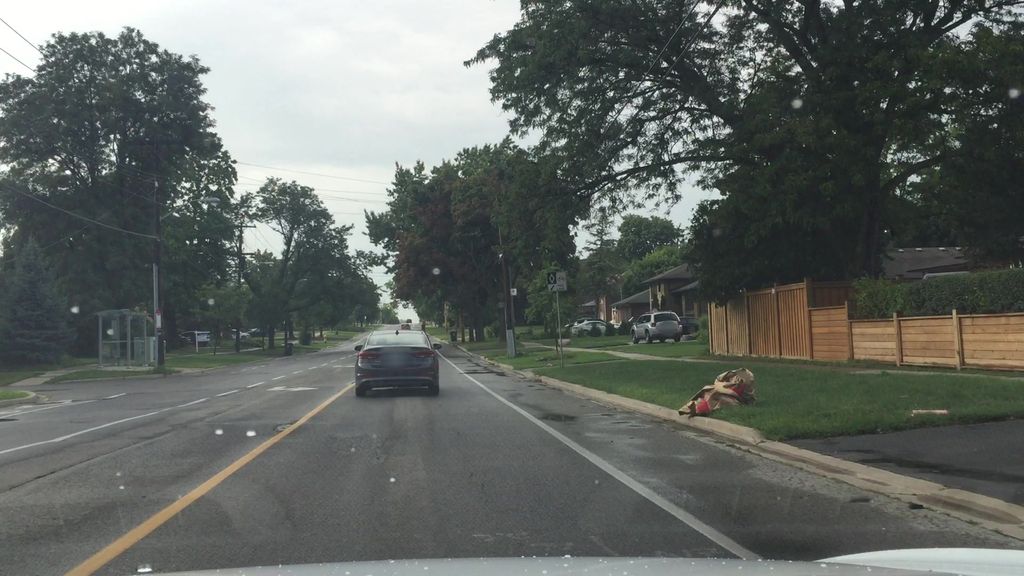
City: toronto